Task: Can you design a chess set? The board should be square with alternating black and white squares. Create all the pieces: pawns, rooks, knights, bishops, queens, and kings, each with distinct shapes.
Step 3179:
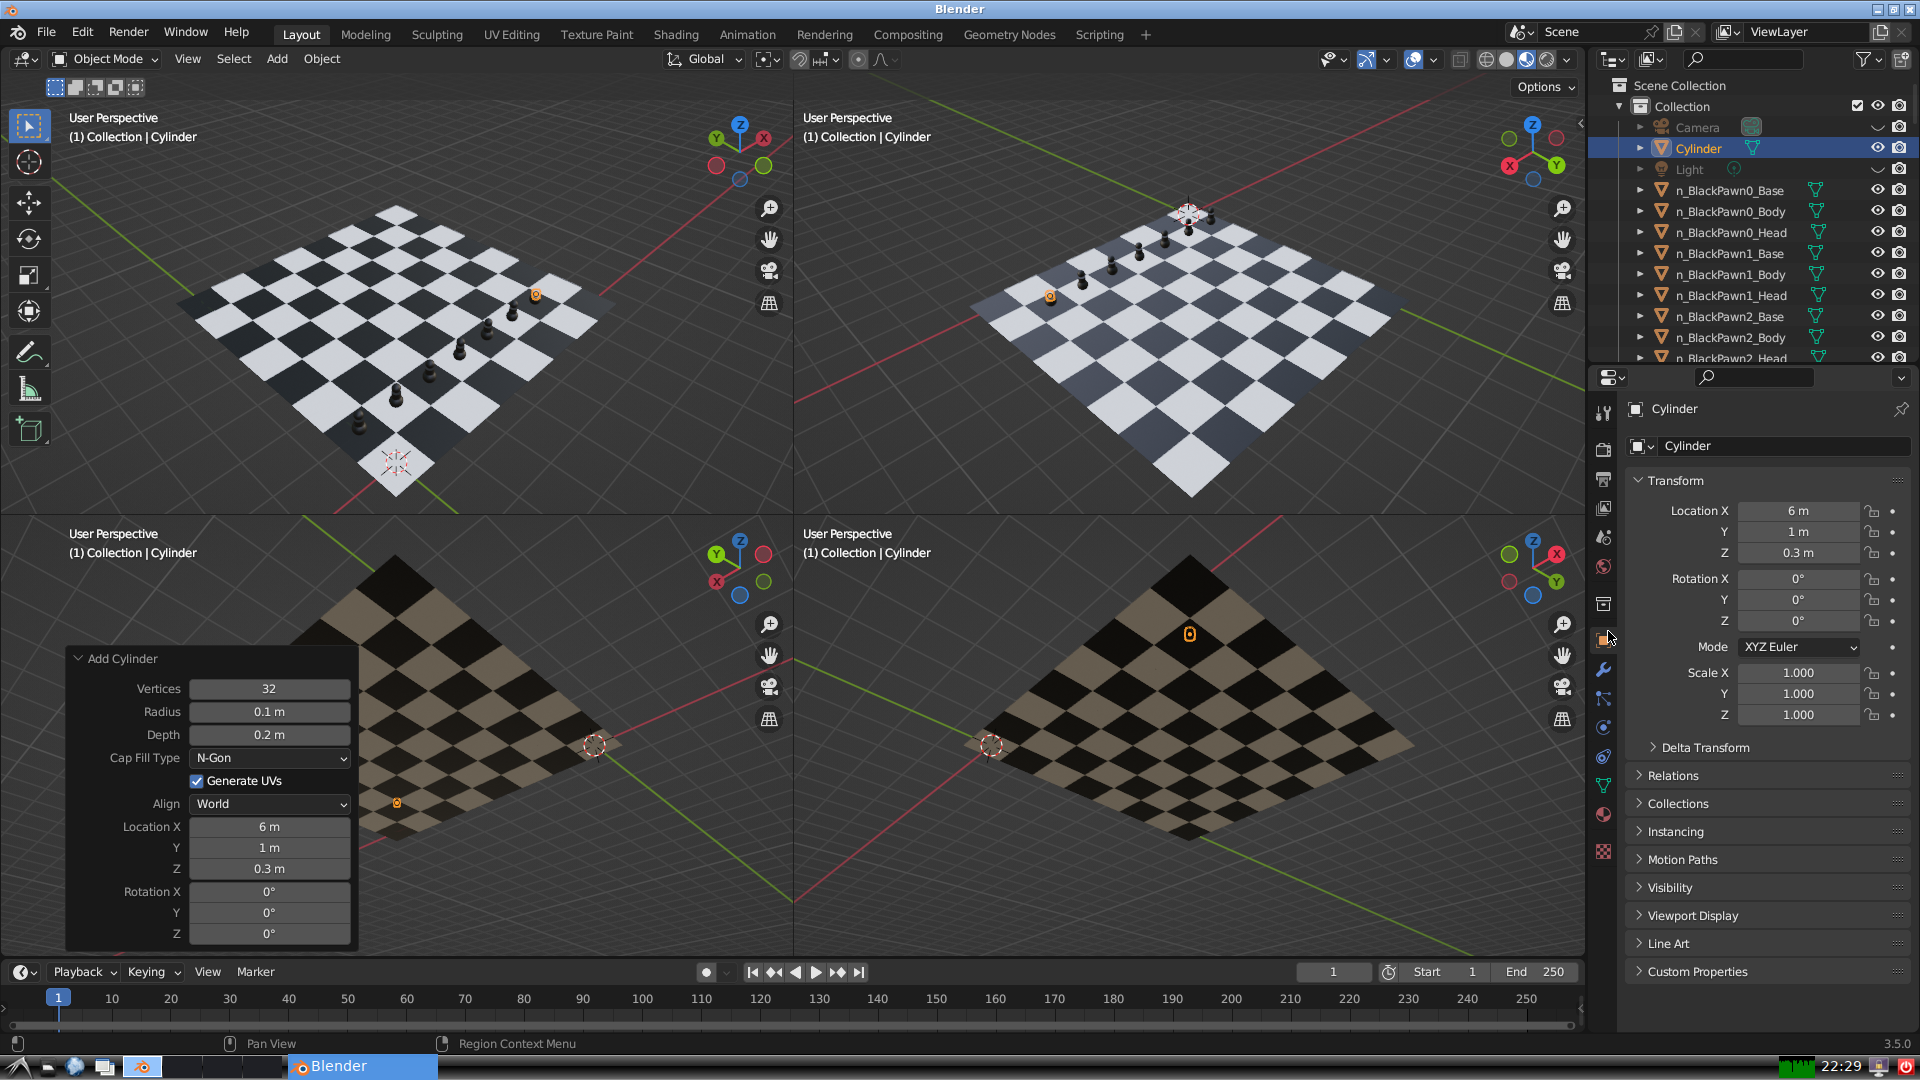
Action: {"mouse_move": [1732, 445]}